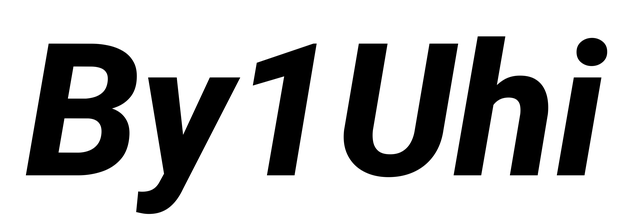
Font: Roboto-Italic_ExtraBold_Italic